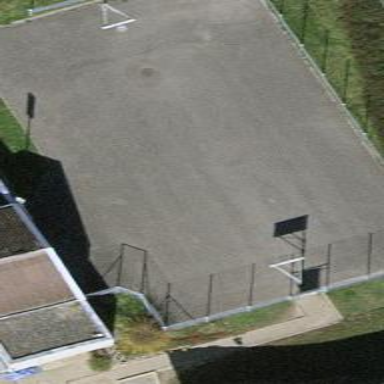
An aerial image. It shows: Recreation ground.